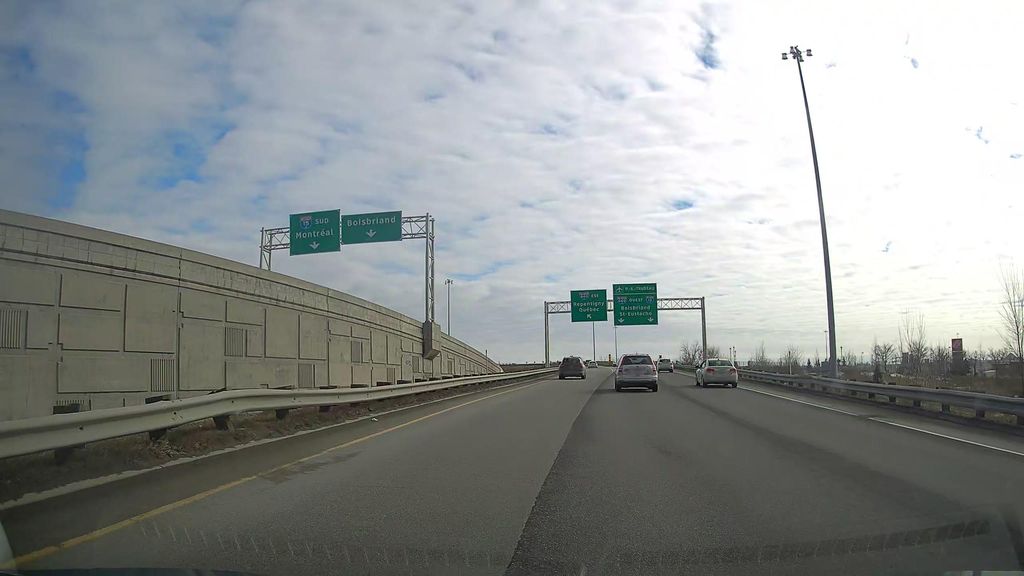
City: montreal